Field crop: tomato
Growth stage: 2
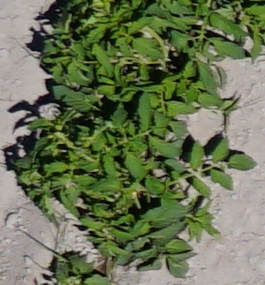
Species: tomato